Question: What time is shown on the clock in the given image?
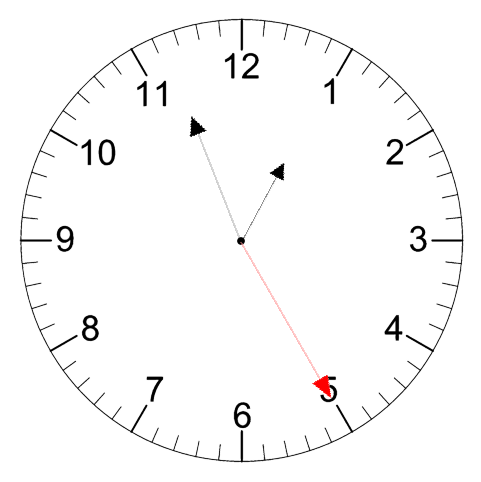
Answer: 12:56:25